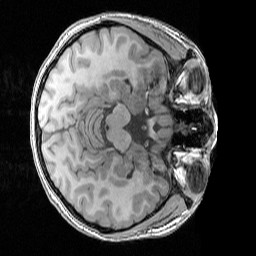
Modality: T1w
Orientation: axial
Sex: female
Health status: ill
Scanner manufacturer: siemens
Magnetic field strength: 3 T
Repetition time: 1.57 s
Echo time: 0.00342 s